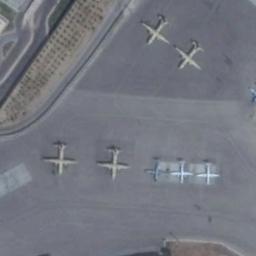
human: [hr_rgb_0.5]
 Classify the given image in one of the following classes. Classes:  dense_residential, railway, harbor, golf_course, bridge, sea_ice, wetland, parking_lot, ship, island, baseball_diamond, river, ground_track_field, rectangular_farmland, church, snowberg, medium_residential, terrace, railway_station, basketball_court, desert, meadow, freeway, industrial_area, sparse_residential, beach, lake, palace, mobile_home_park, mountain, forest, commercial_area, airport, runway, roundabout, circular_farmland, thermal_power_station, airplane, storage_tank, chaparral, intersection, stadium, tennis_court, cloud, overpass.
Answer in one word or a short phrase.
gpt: airplane